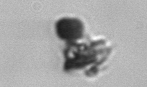
Label: detritus